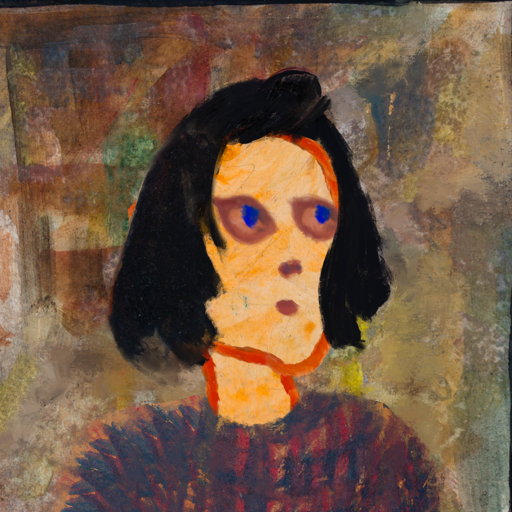
Background: Mosgoul, Head And Neck Side: Experience, Face Side: Mother_And_Son_Mother, Bust: In_The_Sun, Hair Side: Mosgoul, Head Accessory: Blank, Second Necklace: Blank, Necklace: Blank, Baby: Blank